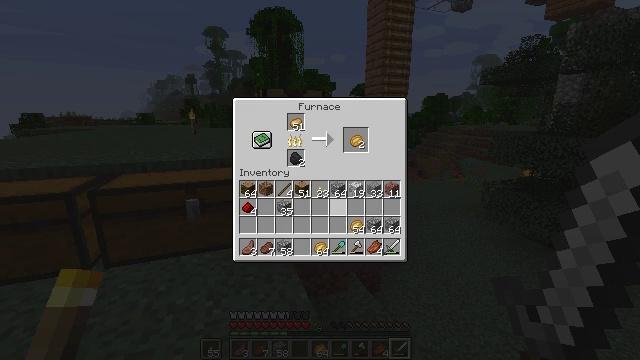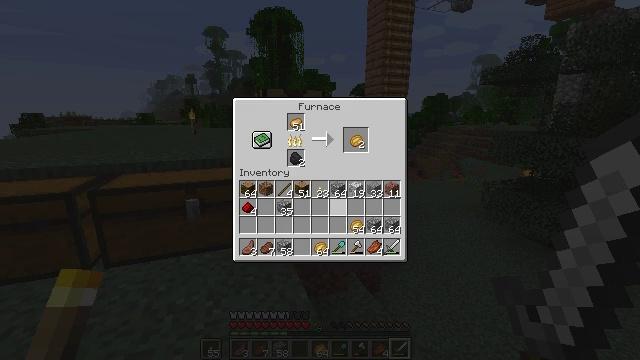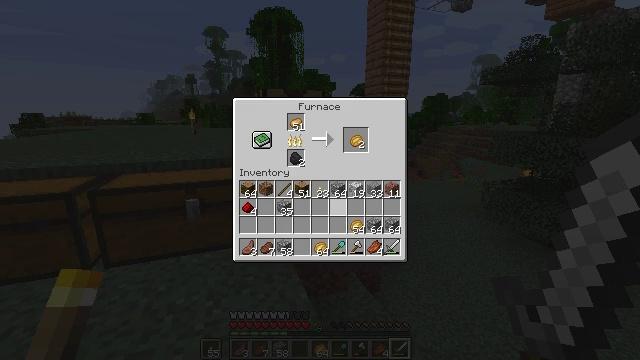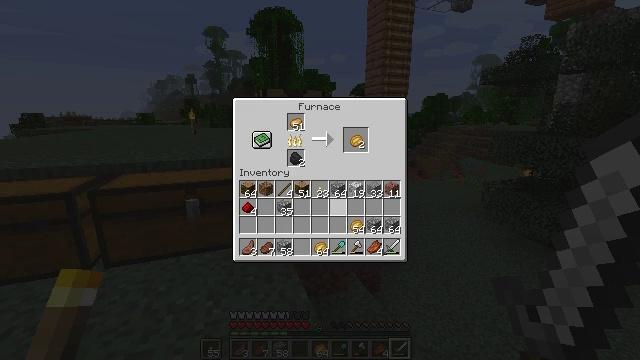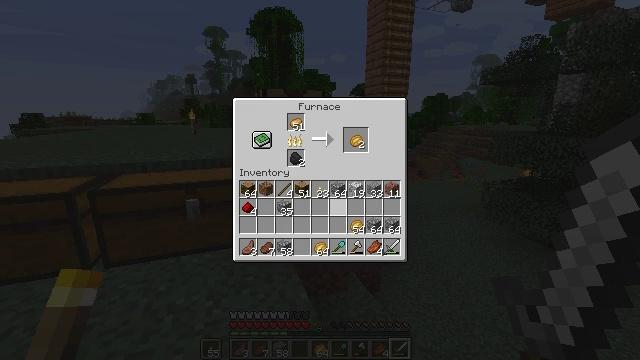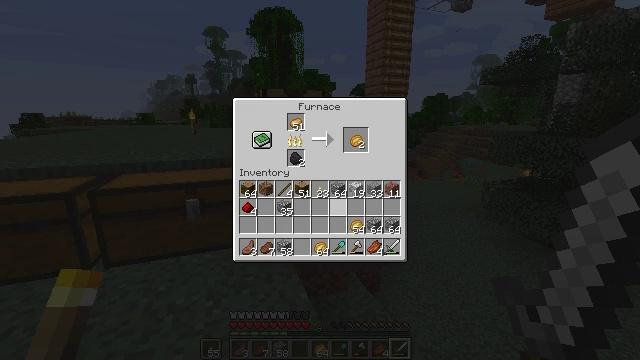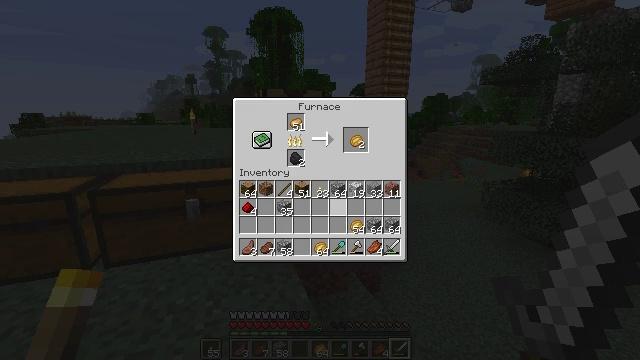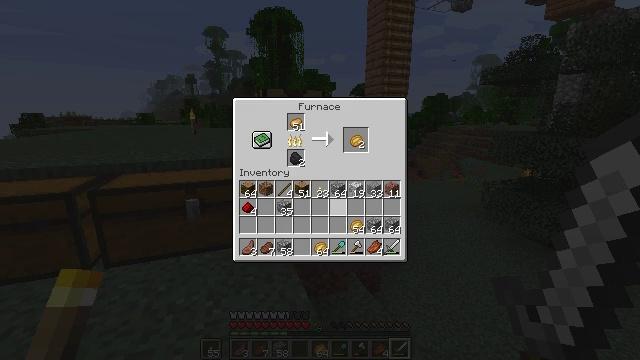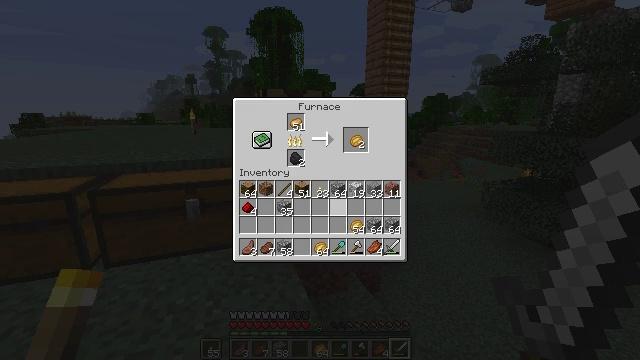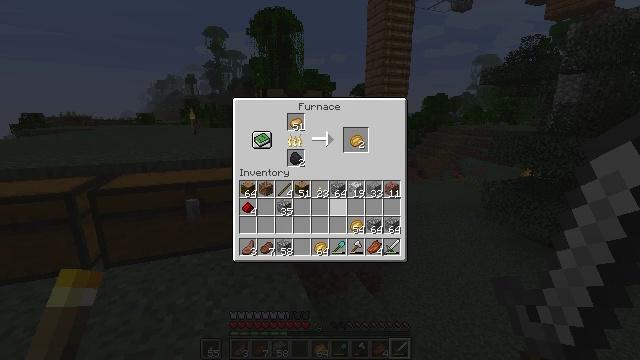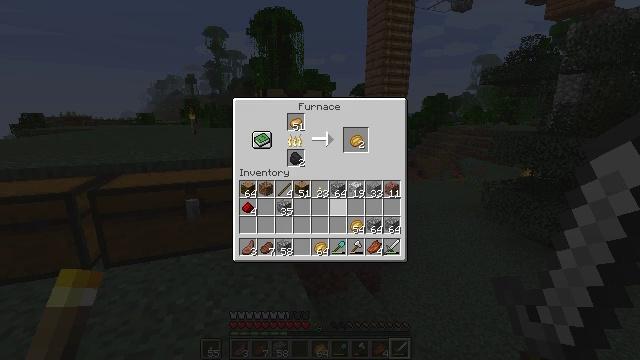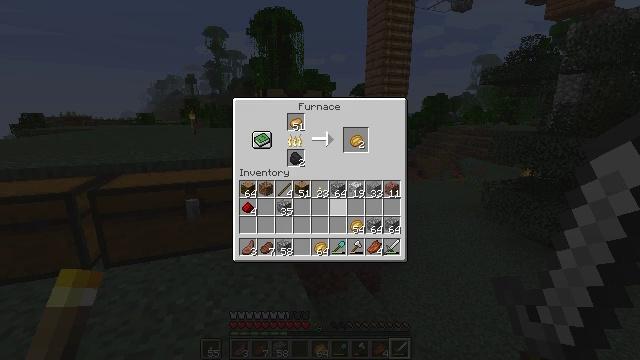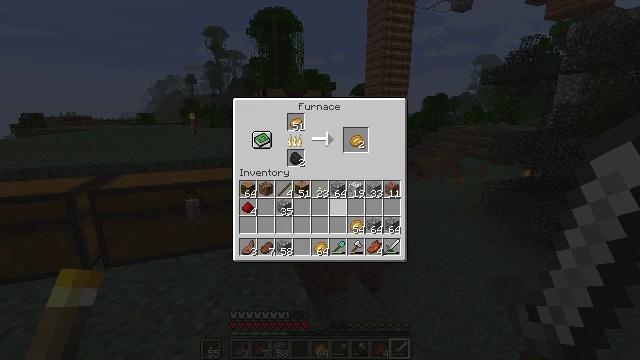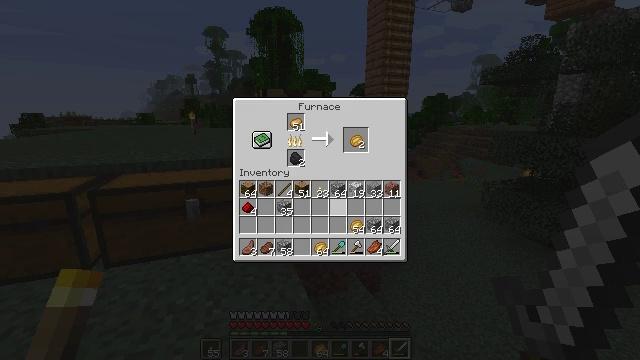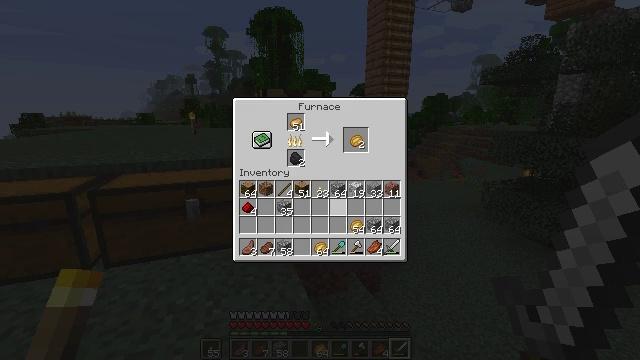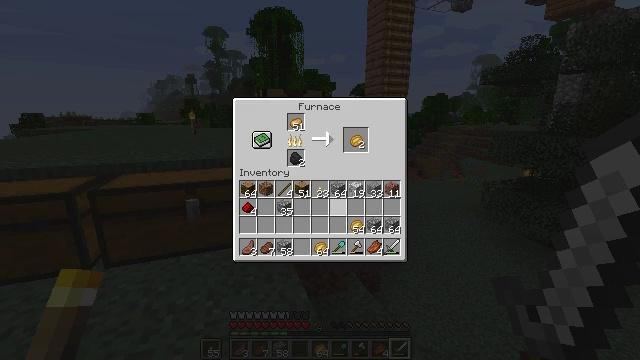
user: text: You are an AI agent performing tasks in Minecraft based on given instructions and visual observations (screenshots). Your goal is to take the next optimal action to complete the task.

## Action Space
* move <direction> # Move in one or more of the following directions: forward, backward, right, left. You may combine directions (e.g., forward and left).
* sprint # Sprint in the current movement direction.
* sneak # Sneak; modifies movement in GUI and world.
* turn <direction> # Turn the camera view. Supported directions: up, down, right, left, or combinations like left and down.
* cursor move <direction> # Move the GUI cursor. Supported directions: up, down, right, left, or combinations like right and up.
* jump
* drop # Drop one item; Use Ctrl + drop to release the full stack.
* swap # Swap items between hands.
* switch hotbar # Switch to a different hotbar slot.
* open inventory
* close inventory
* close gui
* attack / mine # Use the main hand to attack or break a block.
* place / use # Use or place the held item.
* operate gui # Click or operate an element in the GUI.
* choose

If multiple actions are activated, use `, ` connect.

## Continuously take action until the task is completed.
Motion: motion action
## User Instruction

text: Interact with the furnace to craft a baked potato.
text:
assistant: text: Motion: no_op
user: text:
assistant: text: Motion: no_op
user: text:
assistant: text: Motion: no_op
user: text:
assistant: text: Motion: no_op
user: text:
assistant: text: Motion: no_op
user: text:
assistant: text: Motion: no_op
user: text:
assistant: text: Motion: no_op
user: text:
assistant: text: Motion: no_op
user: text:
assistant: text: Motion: no_op
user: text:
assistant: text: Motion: no_op
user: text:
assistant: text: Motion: no_op
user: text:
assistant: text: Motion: no_op
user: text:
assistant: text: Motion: no_op
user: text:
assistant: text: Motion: no_op
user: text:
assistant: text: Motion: no_op
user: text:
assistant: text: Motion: no_op
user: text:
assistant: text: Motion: no_op
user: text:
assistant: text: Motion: no_op
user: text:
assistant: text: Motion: no_op
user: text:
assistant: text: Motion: no_op
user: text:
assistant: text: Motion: no_op
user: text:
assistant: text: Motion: no_op
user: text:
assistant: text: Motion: no_op
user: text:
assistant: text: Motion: no_op
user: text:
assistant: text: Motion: no_op
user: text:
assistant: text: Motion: no_op
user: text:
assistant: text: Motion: no_op
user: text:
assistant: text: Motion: no_op
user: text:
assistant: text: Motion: no_op
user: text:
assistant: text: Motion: no_op